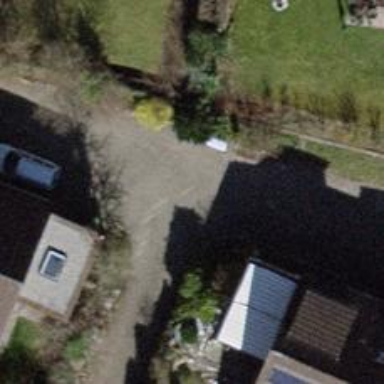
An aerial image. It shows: Residential road surfaced with paving stones.